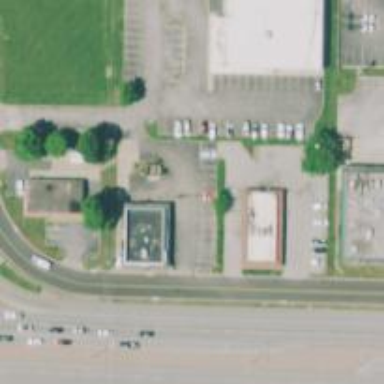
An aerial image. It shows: Car rental facility.